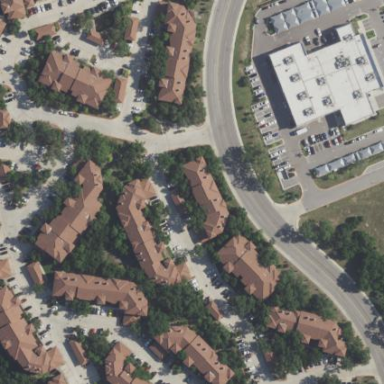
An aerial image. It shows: Residential area with apartments.